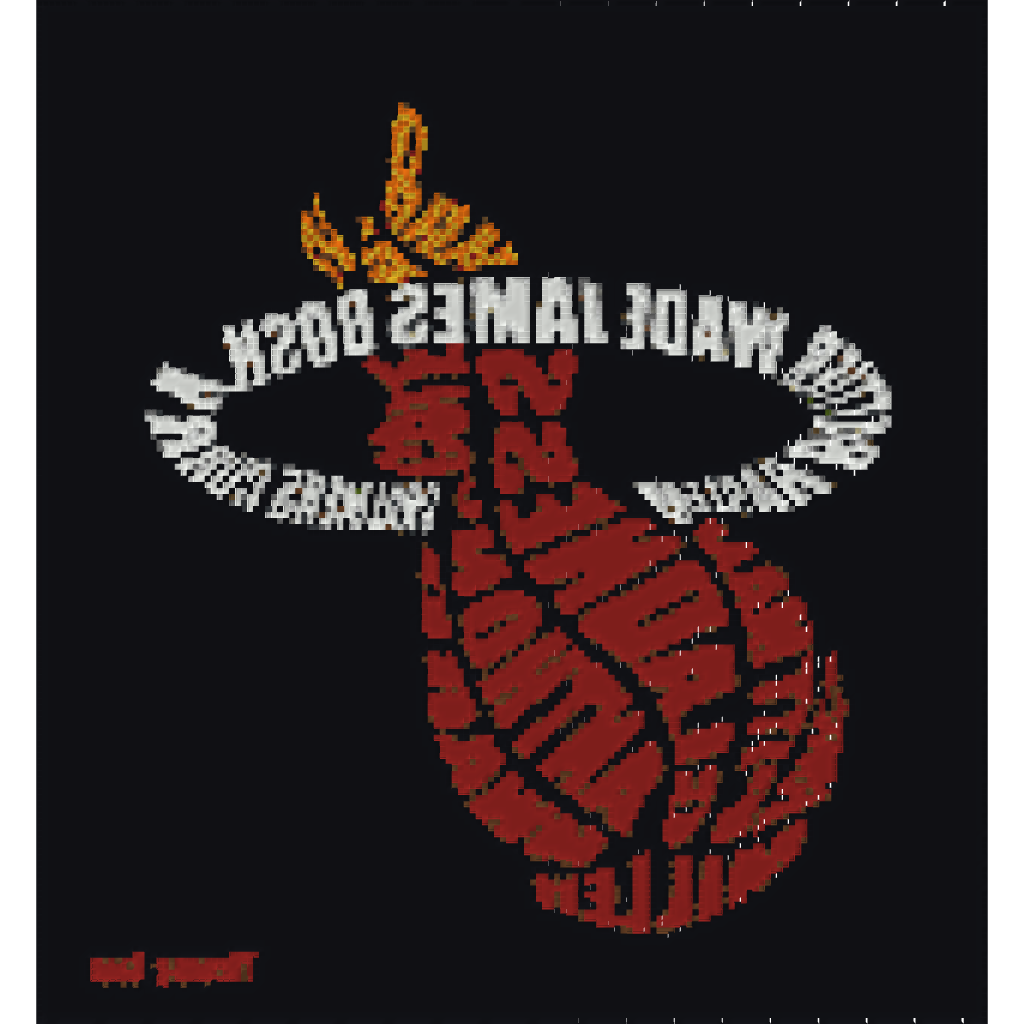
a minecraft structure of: Miami Heat Logo